Question: My system came with python '2.7.6' and python '3.4.0'. For a project I installed python '3.3.6'. This python installation behaves oddly though. Two tings in particular are strange,
1. It doesn't have the module zlib
2. In the terminal when I run python .2.7.6 I can access the previous command with up and down arrows. In the terminal for python 3.3.6 I instead get weird text, e.g. ^[[A^[[A^[[A^[[B^[[A
A quick gif comparing the working ('2.7.6' & '3.4.0') vs. the non-working ('3.3.6')

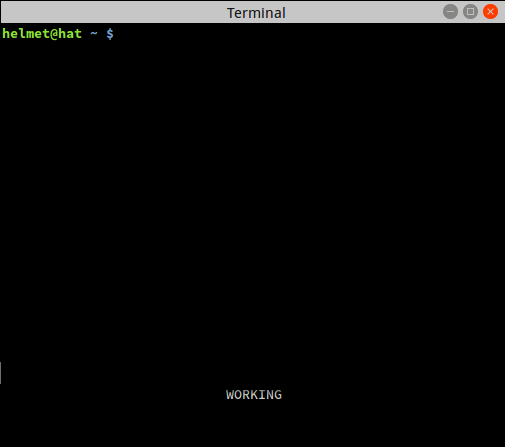
Answer: - 'zlib' is an optional module that isn't compiled when the required libraries are not found.- readline support is another optional module that isn't compiled when the required libraries are not found.
For Ubuntu, install the build packages for these:
'''
aptitude install zlib1g-dev libreadline-dev
'''
Other packages that you may want to install that Python 3 depends on:
'''
libncursesw5-dev
libssl-dev
libgdbm-dev
libsqlite3-dev
tk-dev
'''